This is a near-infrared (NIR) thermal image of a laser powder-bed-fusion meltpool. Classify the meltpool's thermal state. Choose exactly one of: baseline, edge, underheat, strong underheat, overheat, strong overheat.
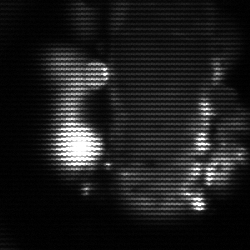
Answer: strong underheat